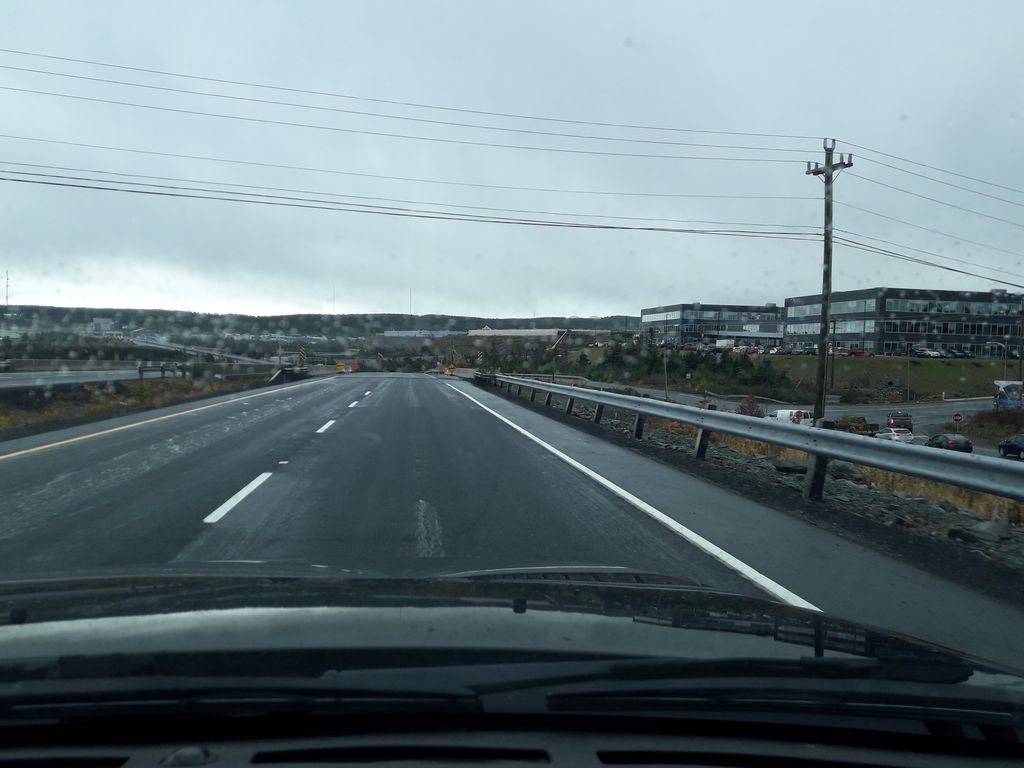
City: st_johns